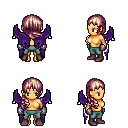
a pixel art fantasy rpg character, female body template, human, tanned skin, purple wings, teal pants, white blonde right-swept hairstyle, metal gloves, maroon shoes, four views (front, back, left, right), 2x2 character sprite sheet, small pixel art, hard edges, no anti-aliasing